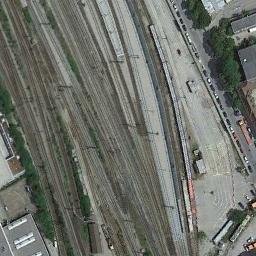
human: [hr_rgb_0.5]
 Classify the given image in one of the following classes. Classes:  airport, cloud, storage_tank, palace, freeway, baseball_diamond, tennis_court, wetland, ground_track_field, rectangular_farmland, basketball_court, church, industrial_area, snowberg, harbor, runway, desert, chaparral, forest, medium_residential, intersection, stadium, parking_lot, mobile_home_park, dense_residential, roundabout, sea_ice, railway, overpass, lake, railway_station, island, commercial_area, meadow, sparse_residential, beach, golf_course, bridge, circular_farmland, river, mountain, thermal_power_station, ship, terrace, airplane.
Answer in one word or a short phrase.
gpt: railway